Question: I am having difficulty getting the data to show in a Telerik Grid control. I populate a list object 'GraphDetail' in my ViewModel. Then try to use 'Model.GraphDetail' to bind the data to the grid in the view. The project compiles and runs without error and the grid does show but it is empty. If I step through the code I can see that the 'GraphDetail' is being populated with data.
Here is my ViewModel:
'''
namespace AESSmart.ViewModels
{
public class ACVoltagesTelerikGraph
{
public long InverterID { get; set; }
public string InverterName { get; set; }
public double? voltage_ac_a { get; set; }
public double? voltage_ac_b { get; set; }
public double? voltage_ac_c { get; set; }
public DateTime recordTime { get; set; }
}
public class GraphsACVoltagesViewModel
{
public DateTime startingDate { get; set; }
public DateTime endingDate { get; set; }
public string HCSeries { get; set; }
public List<ACVoltagesTelerikGraph> GraphDetail { set; get; }
public void setLists()
{
//Code to populate InverterGoups and Inverters
}
public void setSeries()
{
//Code to populate GraphDetail and HCSeries
}
}
}
'''
My View contains the following code to display the grid:
'''
@model AESSmart.ViewModels.GraphsACVoltagesViewModel
@(Html.Telerik().Grid(Model.GraphDetail)
.Name("Grid")
.DataBinding(dataBinding => dataBinding.Server())
.Columns(columns =>
{
columns.Bound(o => o.InverterID).Title("InverterID").Width(25);
columns.Bound(o => o.InverterName).Title("InverterName").Width(100);
columns.Bound(o => o.voltage_ac_a).Title("Phase 1 Volts").Width(75);
columns.Bound(o => o.voltage_ac_b).Title("Phase 2 Volts").Width(75);
columns.Bound(o => o.voltage_ac_c).Title("Phase 3 Volts").Width(75);
columns.Bound(o => o.recordTime).Title("Record Time").Width(150);
})
.Groupable()
.Sortable()
.Filterable()
.Pageable(pager => pager.PageSize(3))
)
'''
Here is a screenshot of the result:

As you can see from the screenshot the grid is empty.
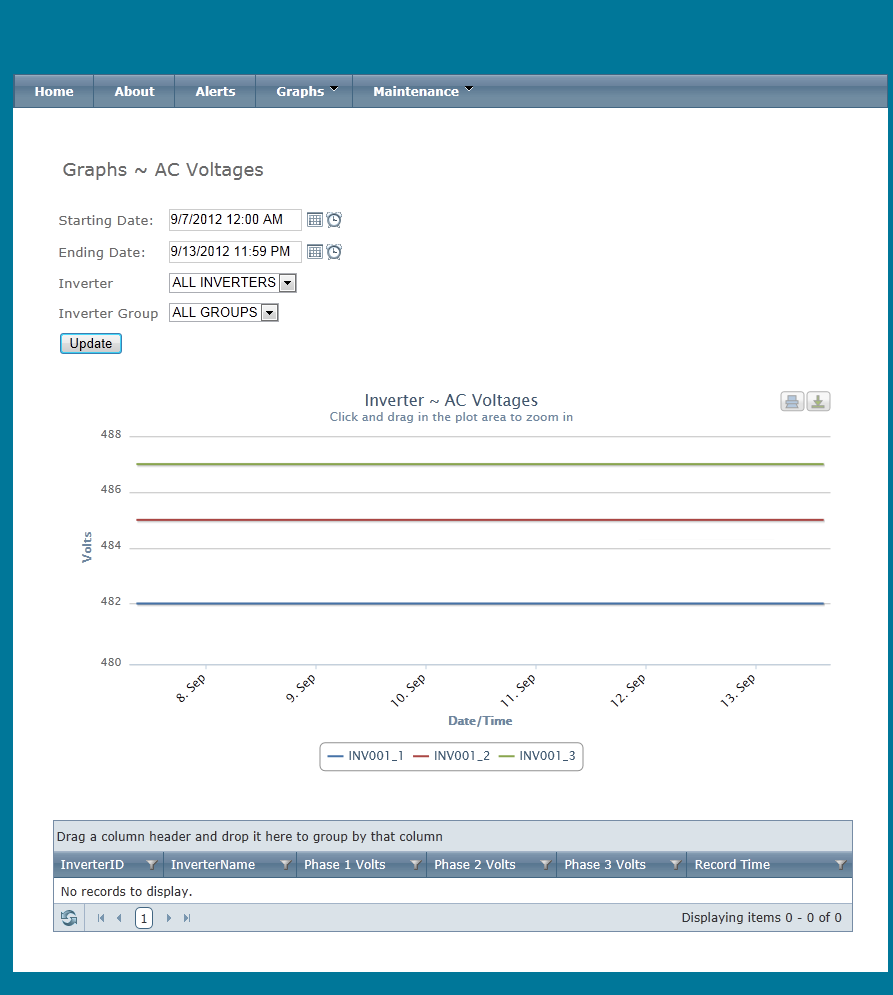
Answer: I actually encountered a very similar problem. I could not get the graph to populate based on a list. In order to fix it I had to change the list to a collection. Try to use the following code for your scenario:
'''
public virtual ICollection<ACVoltagesTelerikGraph> GraphDetail { set; get; }
'''
Also, it looks like you are building the data as part of a larger class in the ViewModel. So, your controller is not going to be exclusively handling the creation of the model the grid is using. So, 'server binding' probably won't work for you. Not to mention, it looks like you are just trying to show the data to the user and not needing them to modify it at all. So I would databind on the client side like so:
'''
@(Html.Telerik().Grid(Model.GraphDetail)
.Name("Grid")
.DataBinding(dataBinding => dataBinding
.Ajax()
.OperationMode(GridOperationMode.Client)
)
'''